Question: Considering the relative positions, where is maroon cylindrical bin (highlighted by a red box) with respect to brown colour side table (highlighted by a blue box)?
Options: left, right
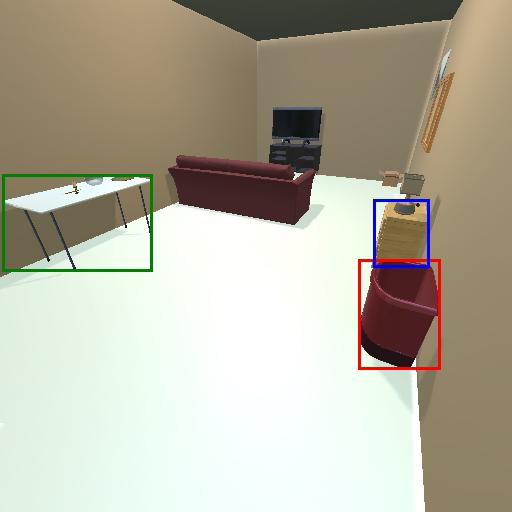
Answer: left